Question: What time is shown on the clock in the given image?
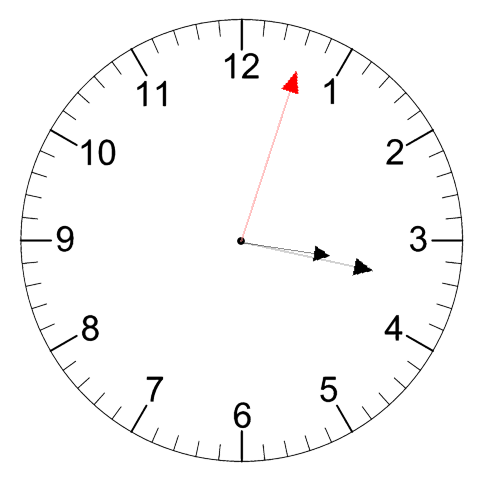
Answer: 03:17:03